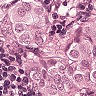
Metastatic tissue present: yes